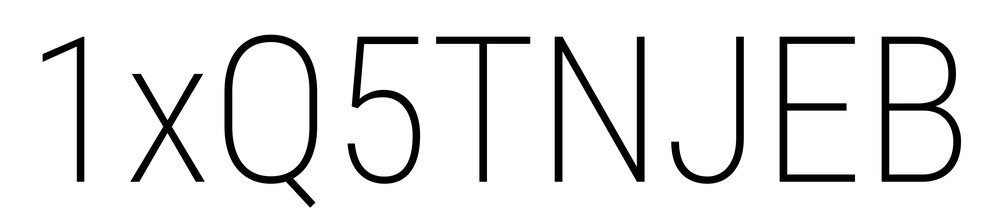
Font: Roboto_Condensed_ExtraLight